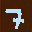
Label: 7